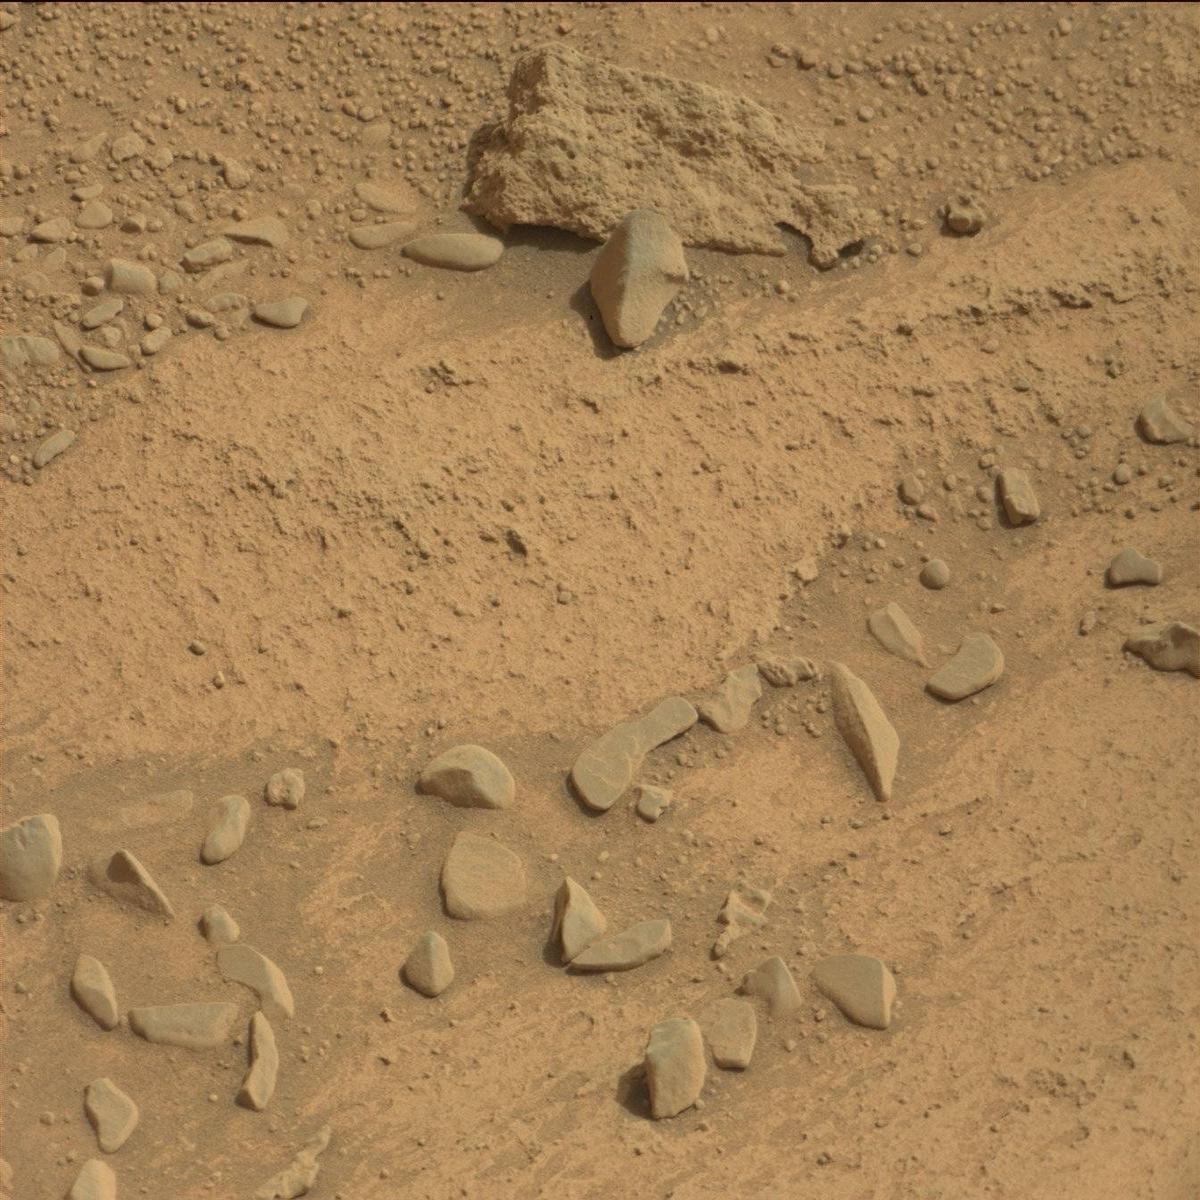
Terrain classes present: Bedrock, Rock, Sand / Soil